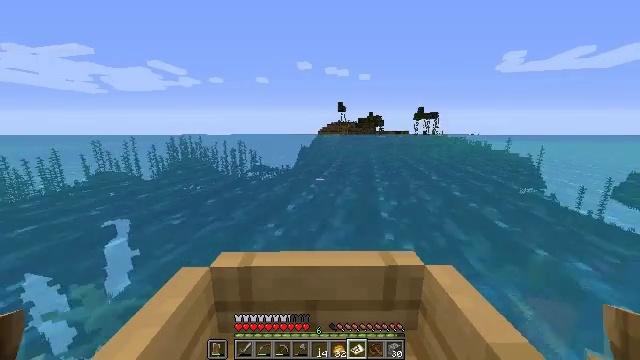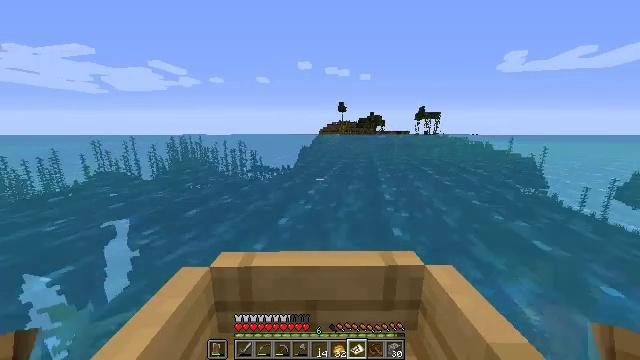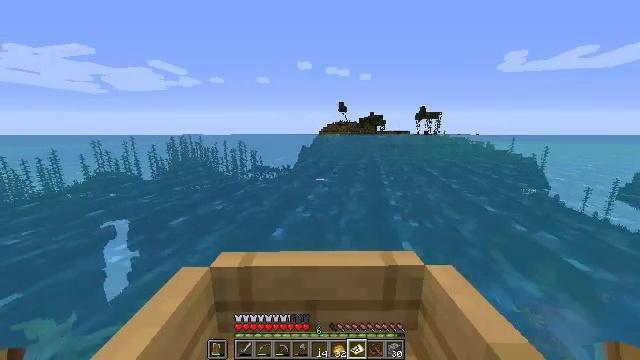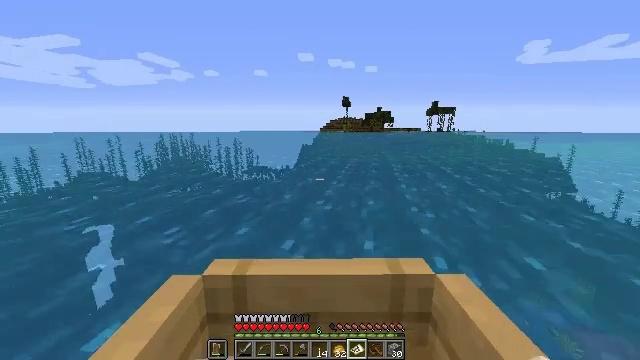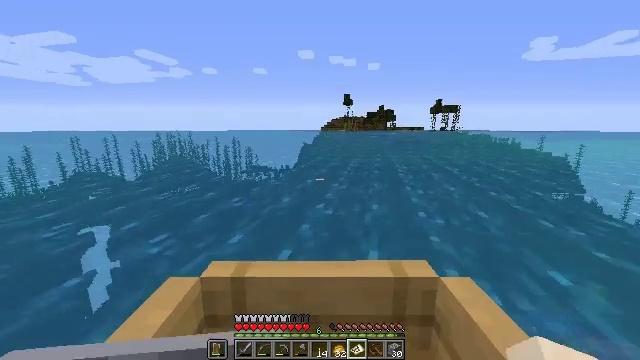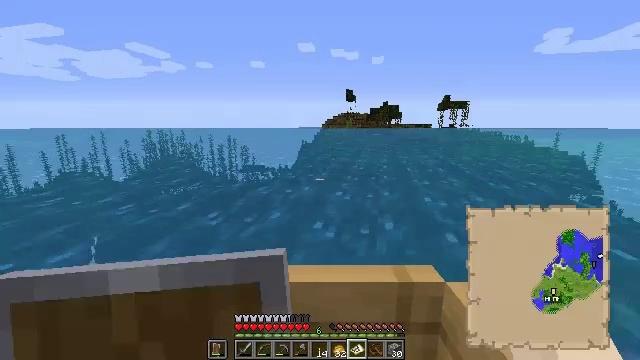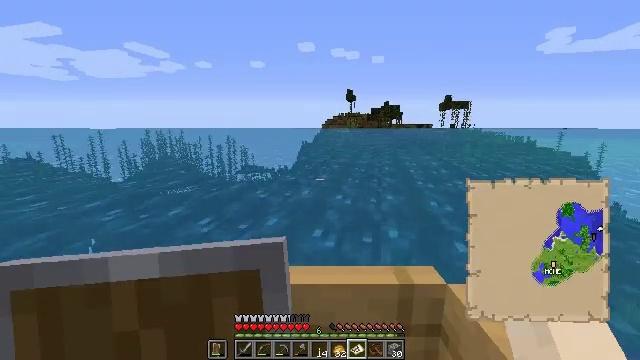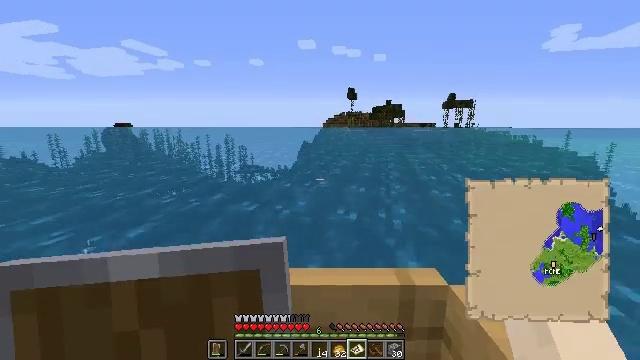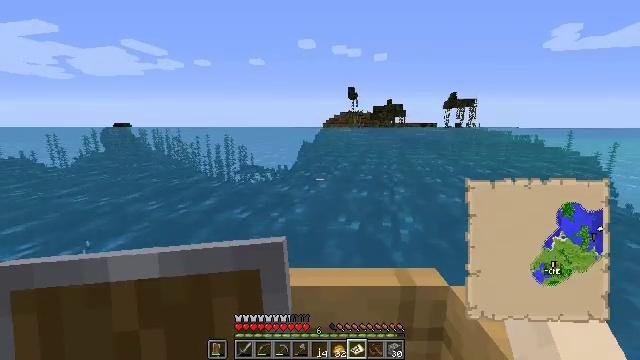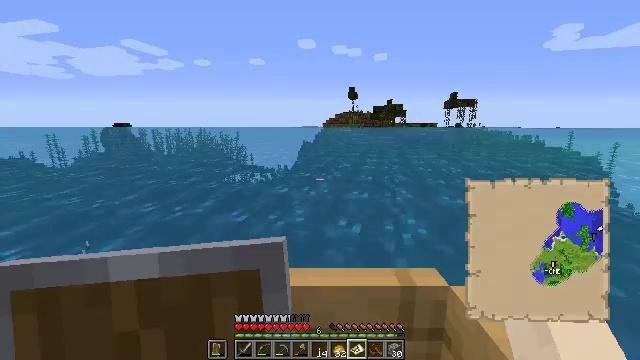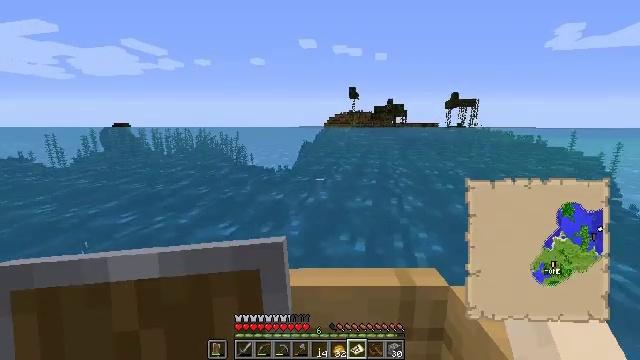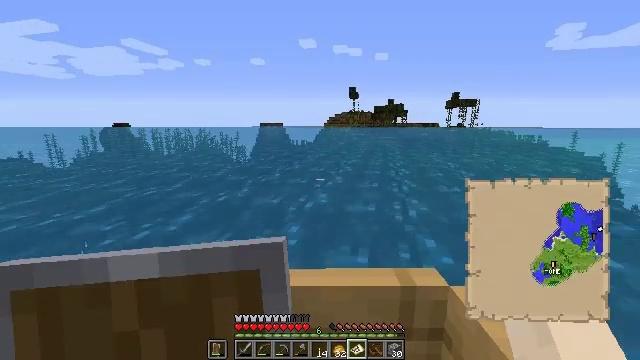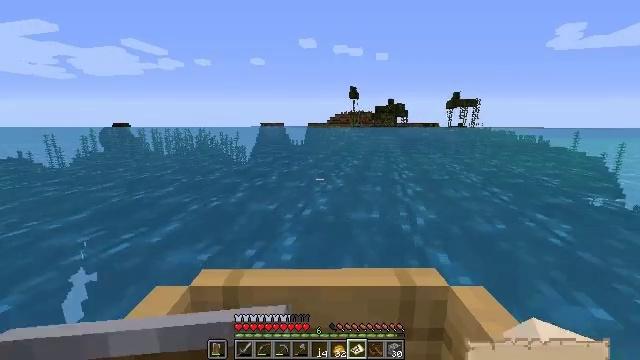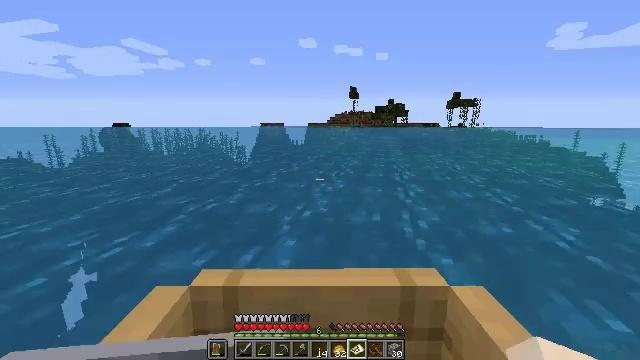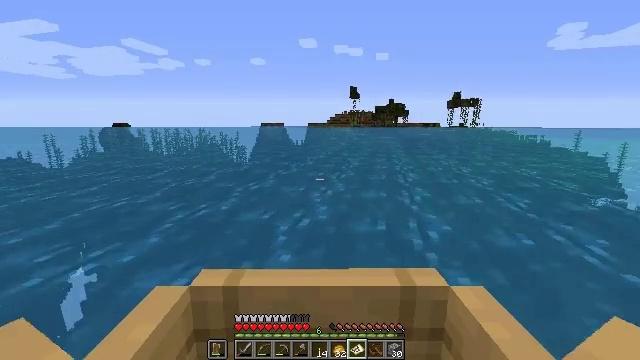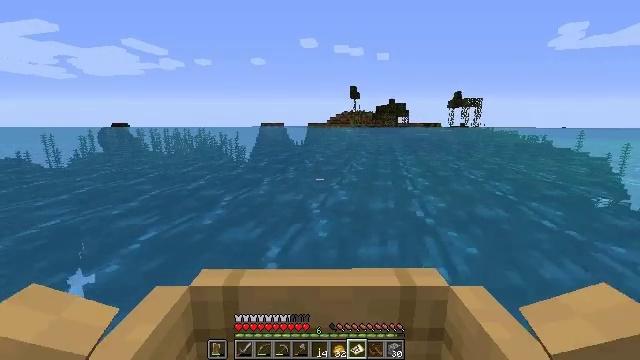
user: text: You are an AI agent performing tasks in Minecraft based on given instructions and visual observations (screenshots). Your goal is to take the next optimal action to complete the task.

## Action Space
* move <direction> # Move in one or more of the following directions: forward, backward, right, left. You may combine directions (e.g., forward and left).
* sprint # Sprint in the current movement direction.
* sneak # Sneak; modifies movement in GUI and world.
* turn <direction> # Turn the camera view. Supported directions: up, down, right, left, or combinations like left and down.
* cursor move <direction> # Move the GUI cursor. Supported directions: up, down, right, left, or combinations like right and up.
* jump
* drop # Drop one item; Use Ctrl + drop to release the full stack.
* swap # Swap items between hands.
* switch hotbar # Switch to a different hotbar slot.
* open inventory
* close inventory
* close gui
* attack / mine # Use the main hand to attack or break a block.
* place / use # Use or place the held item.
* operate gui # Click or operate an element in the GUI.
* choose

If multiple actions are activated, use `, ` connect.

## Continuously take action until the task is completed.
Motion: motion action
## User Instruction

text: Break the sand block.
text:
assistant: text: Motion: move forward
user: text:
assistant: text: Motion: no_op
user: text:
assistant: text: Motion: no_op
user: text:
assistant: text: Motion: no_op
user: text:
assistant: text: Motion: no_op
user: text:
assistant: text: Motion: no_op
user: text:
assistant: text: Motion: no_op
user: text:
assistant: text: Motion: no_op
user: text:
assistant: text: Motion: no_op
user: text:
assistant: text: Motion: no_op
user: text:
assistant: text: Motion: move forward
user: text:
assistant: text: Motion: move forward
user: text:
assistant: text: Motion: move forward
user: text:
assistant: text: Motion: move forward
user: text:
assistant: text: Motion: move forward
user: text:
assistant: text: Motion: move forward
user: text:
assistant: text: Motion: move forward
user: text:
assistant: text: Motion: move forward
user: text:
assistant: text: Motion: move forward
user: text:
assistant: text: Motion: move forward
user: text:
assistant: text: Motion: move forward
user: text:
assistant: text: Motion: move forward
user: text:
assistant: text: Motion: move forward
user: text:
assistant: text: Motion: move forward, turn right
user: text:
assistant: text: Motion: move forward
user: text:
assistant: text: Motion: move forward
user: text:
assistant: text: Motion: move forward
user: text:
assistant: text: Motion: move forward
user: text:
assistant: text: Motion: move forward
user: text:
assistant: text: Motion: move forward